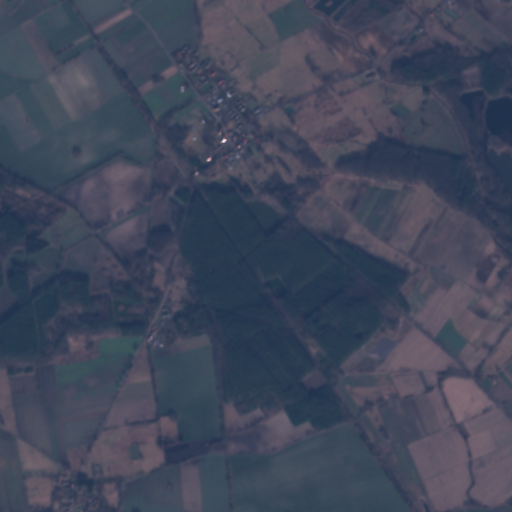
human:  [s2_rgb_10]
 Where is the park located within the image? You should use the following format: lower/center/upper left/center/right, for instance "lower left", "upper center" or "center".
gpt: The park is located in the upper left of the image.
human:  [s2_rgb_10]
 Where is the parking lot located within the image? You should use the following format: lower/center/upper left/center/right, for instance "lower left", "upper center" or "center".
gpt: The parking lot is located in the upper center of the image.
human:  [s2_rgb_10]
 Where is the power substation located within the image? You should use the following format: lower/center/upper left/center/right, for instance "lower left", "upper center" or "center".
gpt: The power substation is located in the upper center of the image.
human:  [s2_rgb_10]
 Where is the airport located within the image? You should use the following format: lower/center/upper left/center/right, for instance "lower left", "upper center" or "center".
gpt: There is no airport in the image.